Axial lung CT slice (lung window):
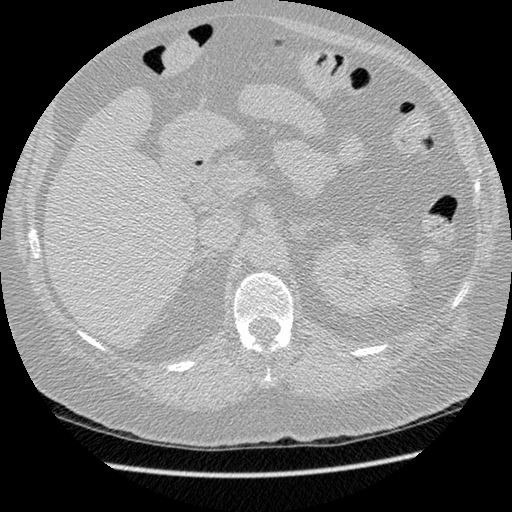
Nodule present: no